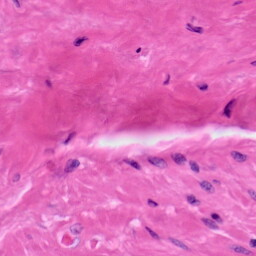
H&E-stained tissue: Prostate